Interaction volume radius: 5 \u00c5
Interaction volume height: 10 \u00c5
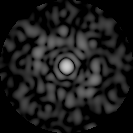
Disorder parameter: 0.8758